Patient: sex M, age 64
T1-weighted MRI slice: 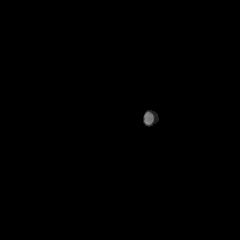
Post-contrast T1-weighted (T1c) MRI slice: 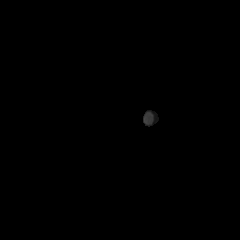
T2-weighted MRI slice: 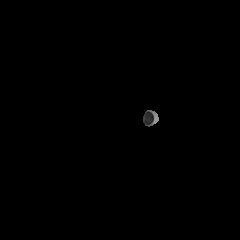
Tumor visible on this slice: no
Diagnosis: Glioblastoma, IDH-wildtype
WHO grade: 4